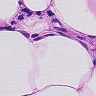
Metastatic tissue present: no